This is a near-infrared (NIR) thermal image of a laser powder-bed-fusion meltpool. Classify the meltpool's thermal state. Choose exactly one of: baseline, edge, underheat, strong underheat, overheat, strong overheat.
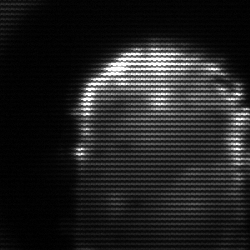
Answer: baseline